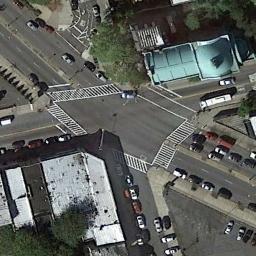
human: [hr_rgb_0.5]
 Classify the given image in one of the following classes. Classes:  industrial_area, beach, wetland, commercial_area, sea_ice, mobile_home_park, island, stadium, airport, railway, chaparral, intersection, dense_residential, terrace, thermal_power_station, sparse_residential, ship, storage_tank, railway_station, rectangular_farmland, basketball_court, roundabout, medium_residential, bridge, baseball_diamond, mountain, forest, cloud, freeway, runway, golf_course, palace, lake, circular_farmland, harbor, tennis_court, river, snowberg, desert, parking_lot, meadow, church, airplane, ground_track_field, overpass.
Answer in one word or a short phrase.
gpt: intersection